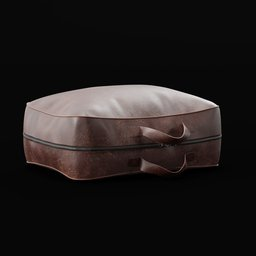
Label: tools